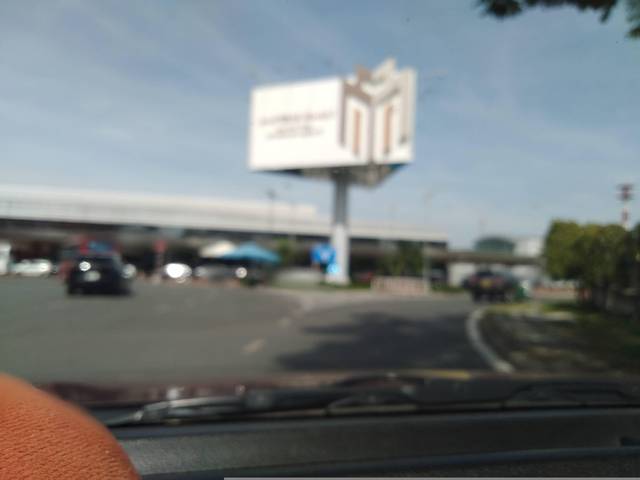
Region: Vietnam
Coordinates: 10.814, 106.663